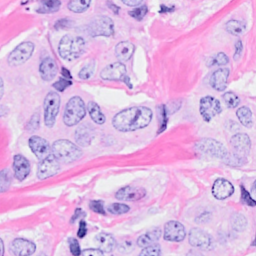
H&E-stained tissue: Breast